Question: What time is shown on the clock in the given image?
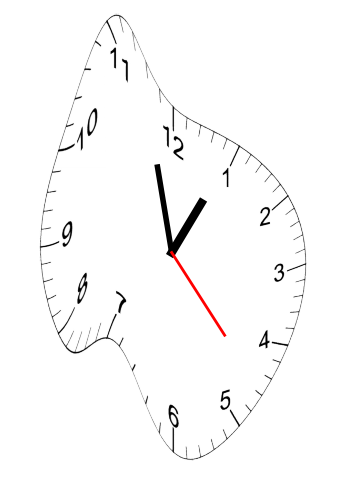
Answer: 12:57:23